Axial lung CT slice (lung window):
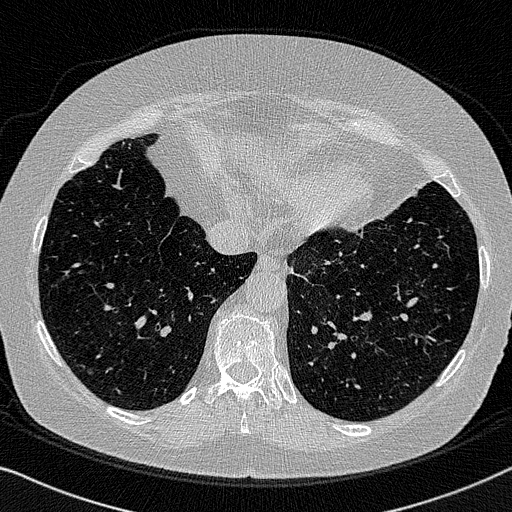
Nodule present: no